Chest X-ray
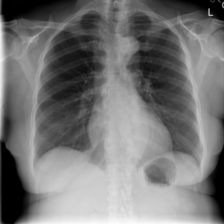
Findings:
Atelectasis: negative
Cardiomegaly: negative
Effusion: negative
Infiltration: negative
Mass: negative
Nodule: positive
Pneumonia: negative
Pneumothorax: negative
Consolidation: negative
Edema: negative
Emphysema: negative
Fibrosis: negative
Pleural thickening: negative
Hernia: negative